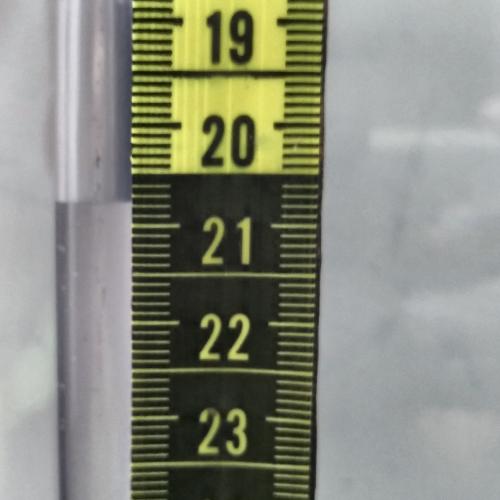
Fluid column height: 20.8 cm